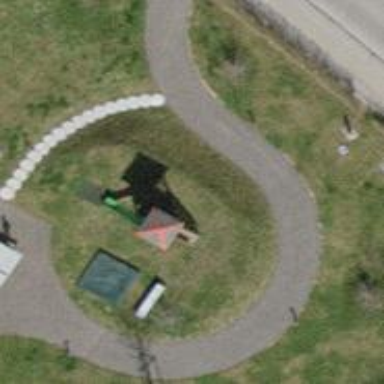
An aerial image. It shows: Playground featuring slide.